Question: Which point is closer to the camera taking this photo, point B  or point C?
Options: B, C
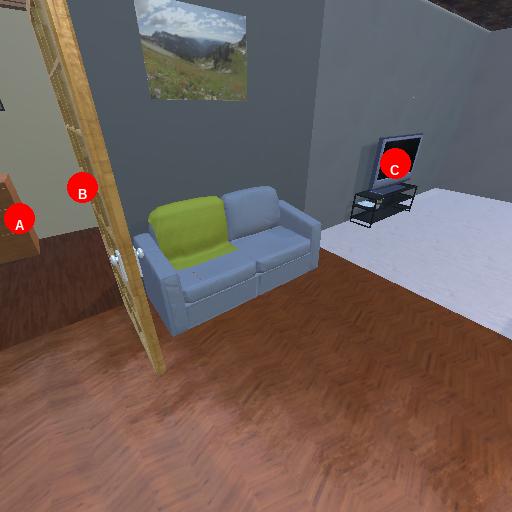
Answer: B